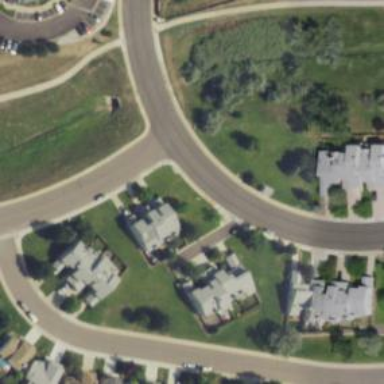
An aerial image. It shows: Residential road.